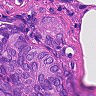
Metastatic tissue present: yes